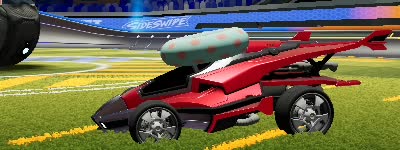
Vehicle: aftershock